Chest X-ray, PA view. Patient: 70 years old, sex M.
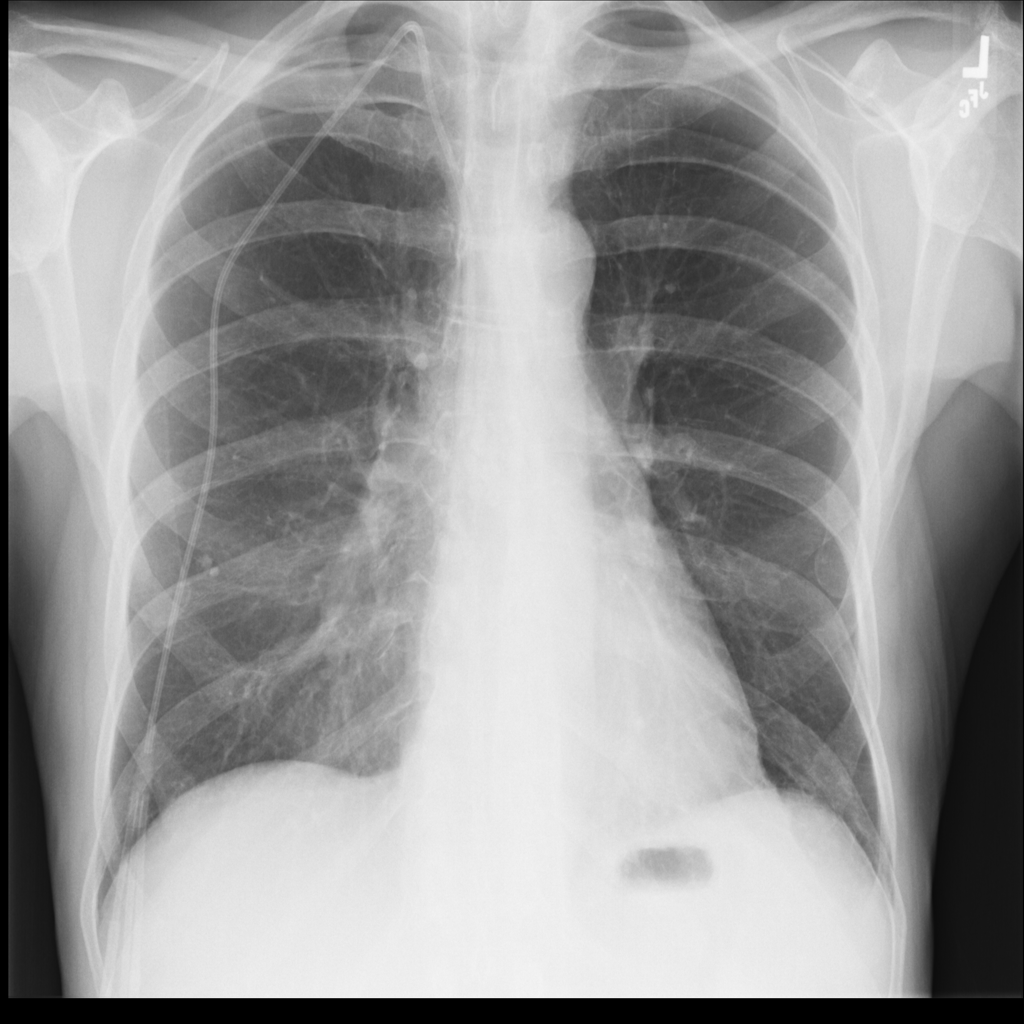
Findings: No Finding